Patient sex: F
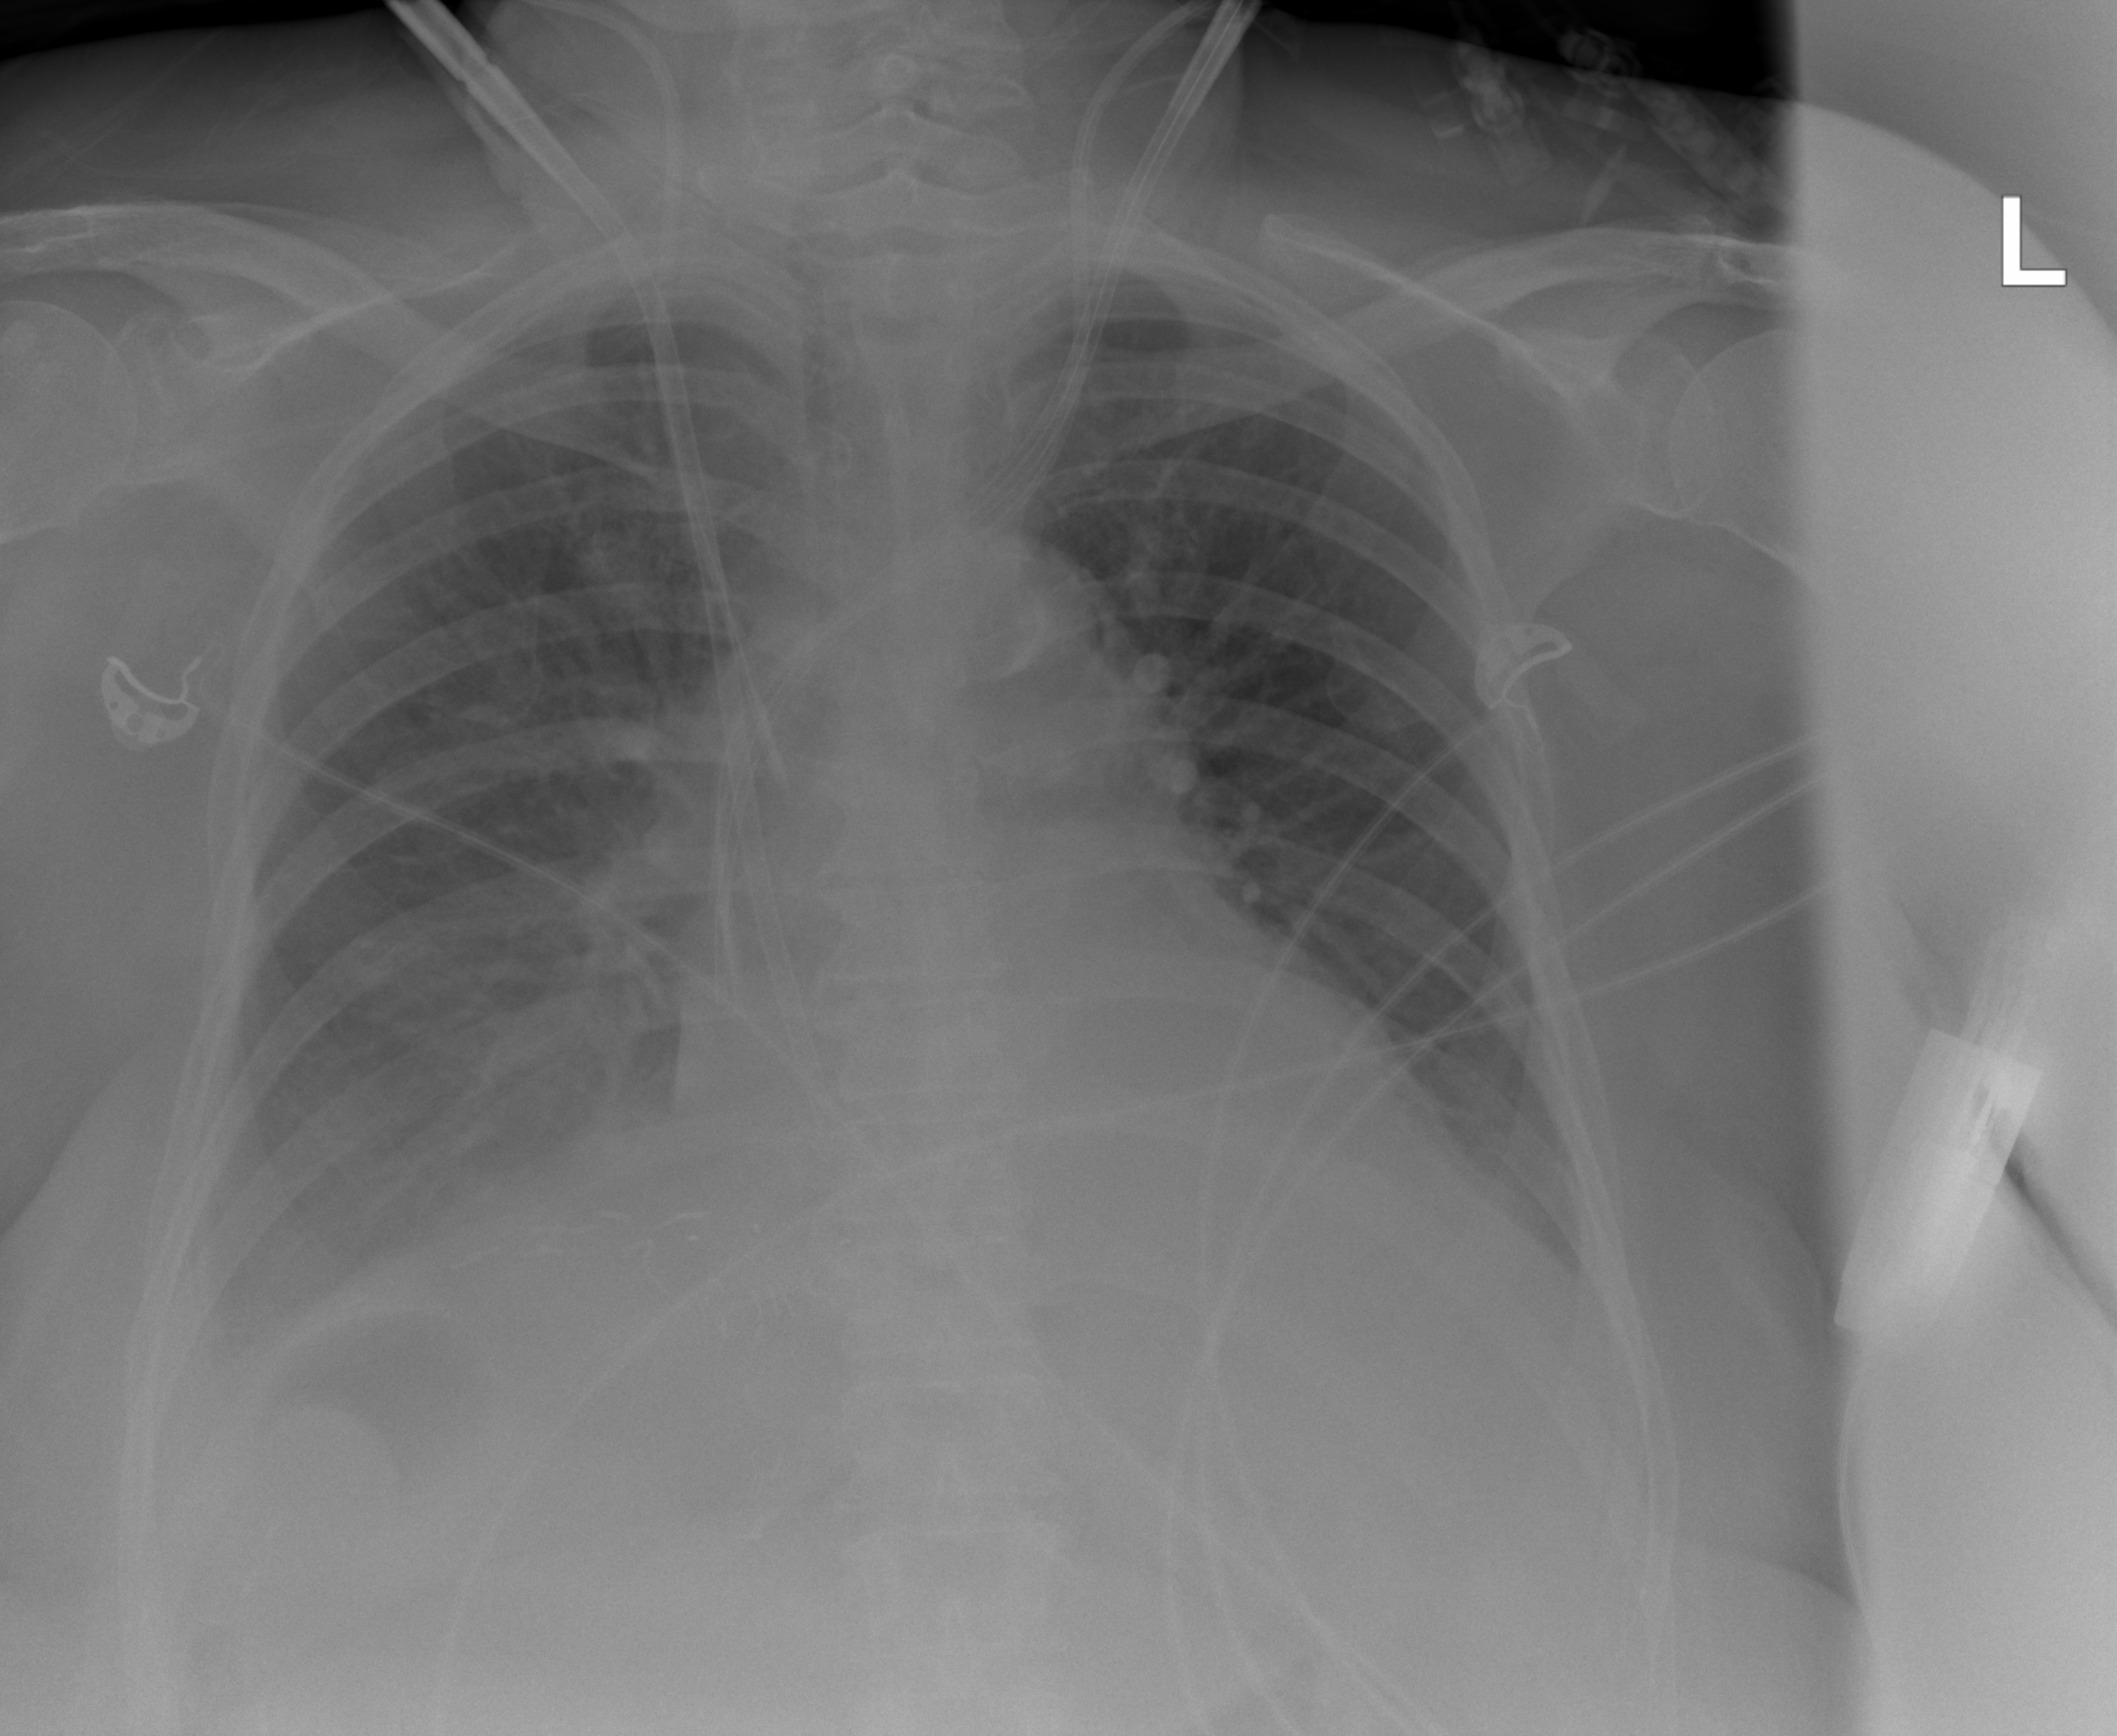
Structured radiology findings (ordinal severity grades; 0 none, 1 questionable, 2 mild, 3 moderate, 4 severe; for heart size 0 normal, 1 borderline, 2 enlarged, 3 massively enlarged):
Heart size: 0
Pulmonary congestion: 0
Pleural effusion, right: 2
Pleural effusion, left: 2
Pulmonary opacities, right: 0
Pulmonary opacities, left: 0
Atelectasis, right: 2
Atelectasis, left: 2